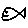
Label: fish